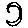
Label: moon